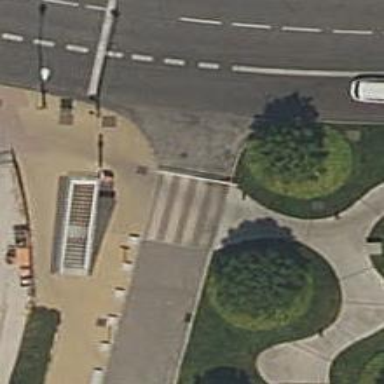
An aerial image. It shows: Lift gate barrier.